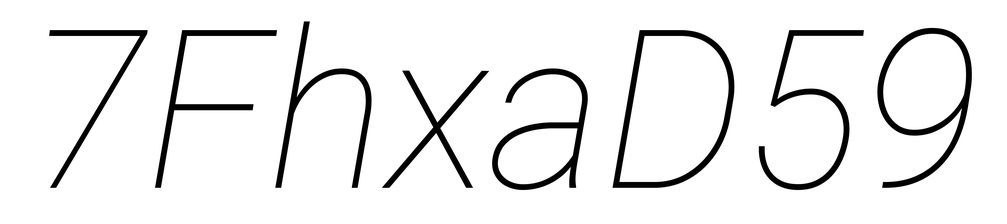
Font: Roboto-Italic_Thin_Italic